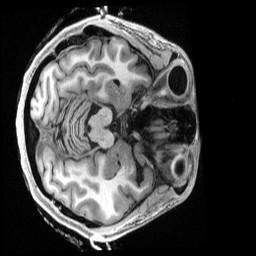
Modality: T1w
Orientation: axial
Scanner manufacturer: siemens
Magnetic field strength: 3 T
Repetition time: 2.5 s
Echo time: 0.00231 s